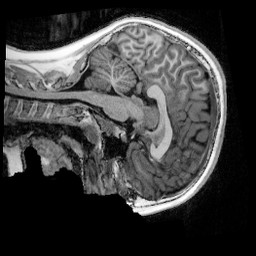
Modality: UNIT1_denoised
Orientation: sagittal
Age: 11
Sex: male
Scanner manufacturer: siemens
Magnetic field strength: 3 T
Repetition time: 4 s
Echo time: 0.00303 s